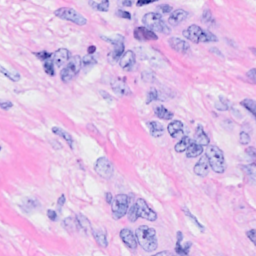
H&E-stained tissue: Breast